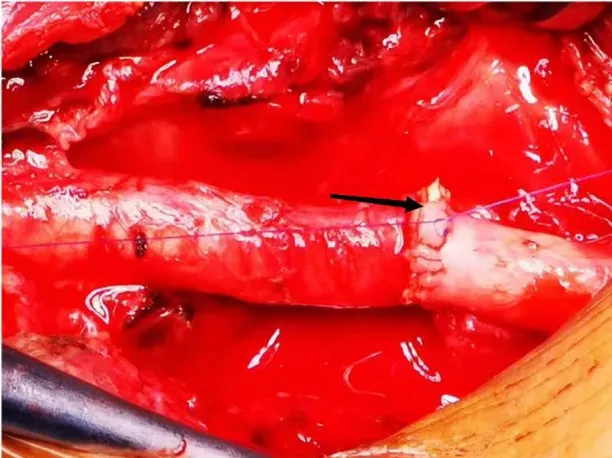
Intraoperative view. The fistula opening in the upper esophagus (arrow).
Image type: medical_photograph (other_medical_photograph)